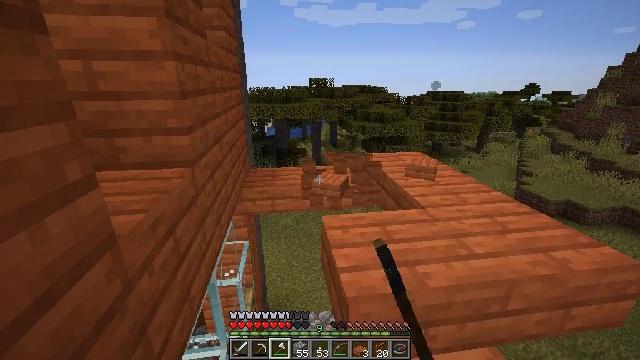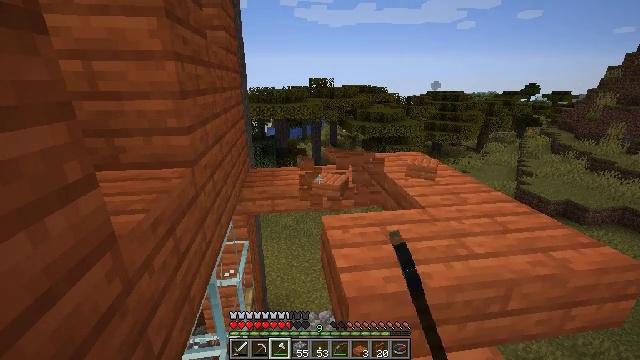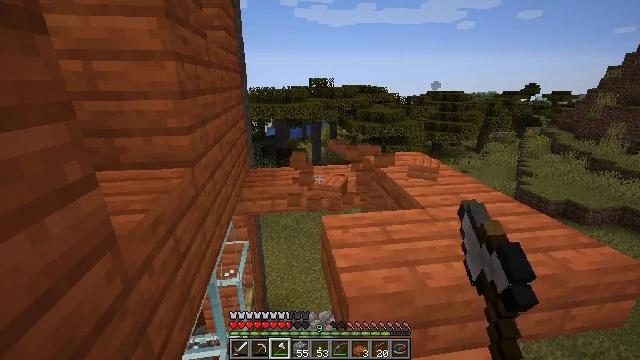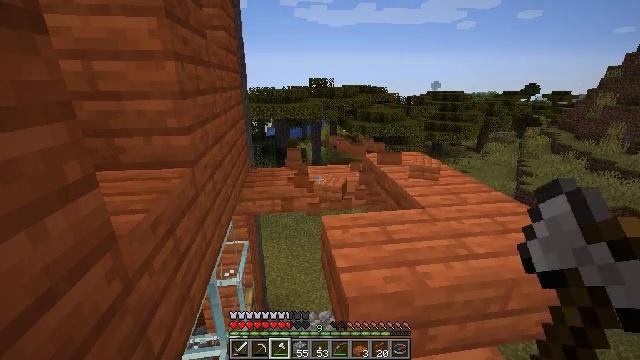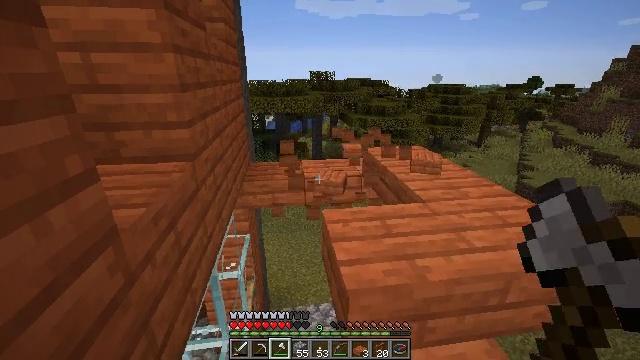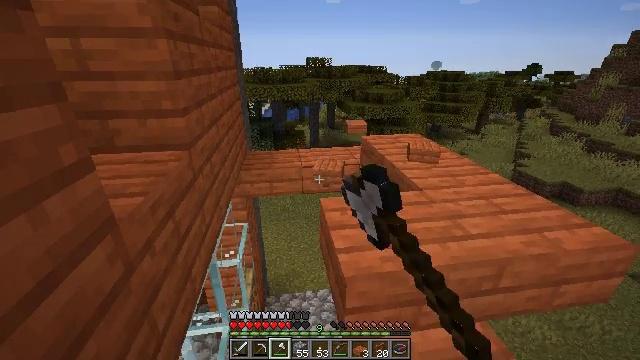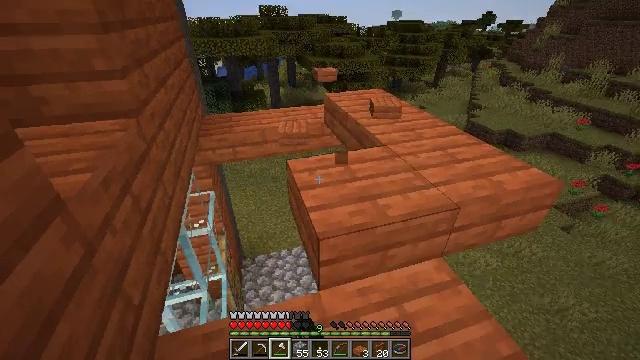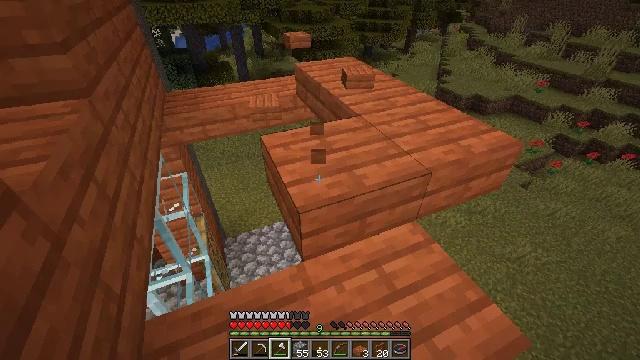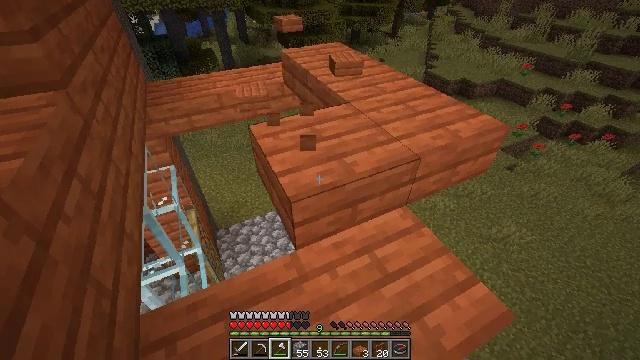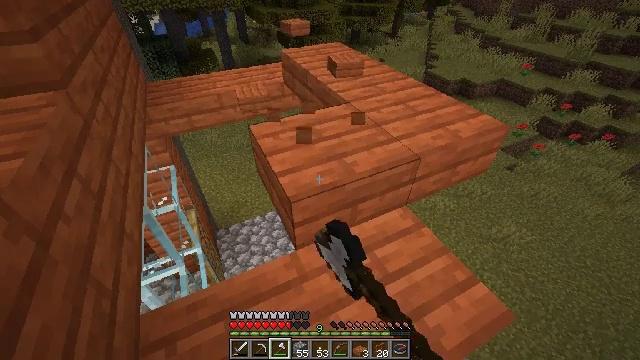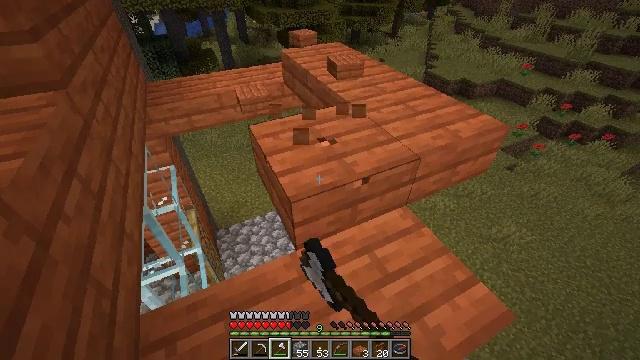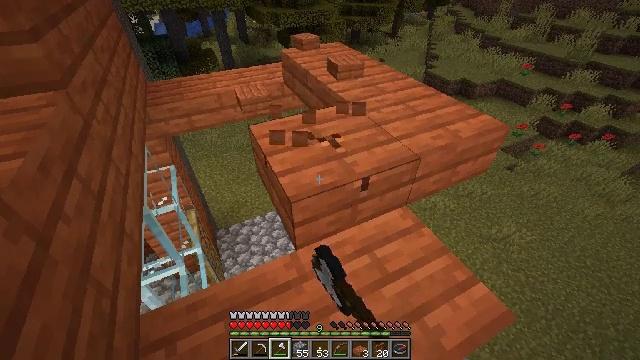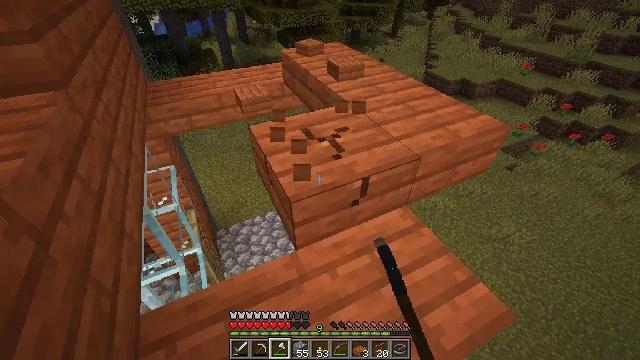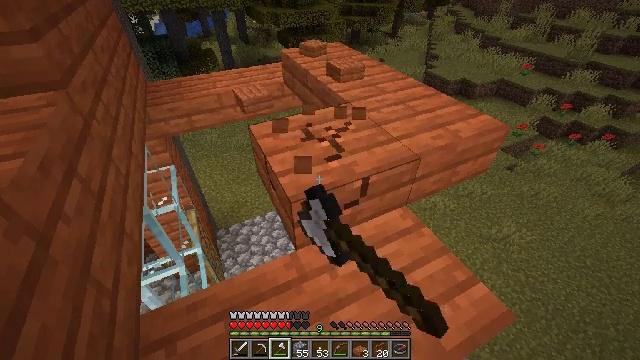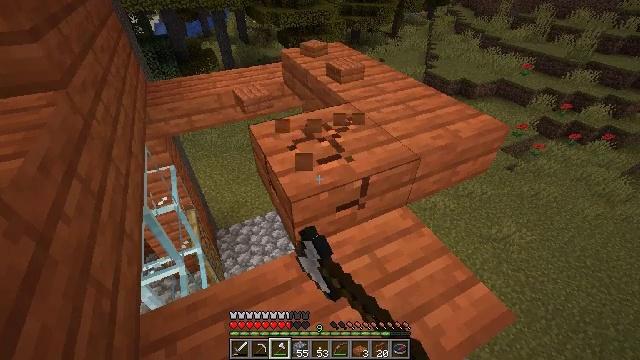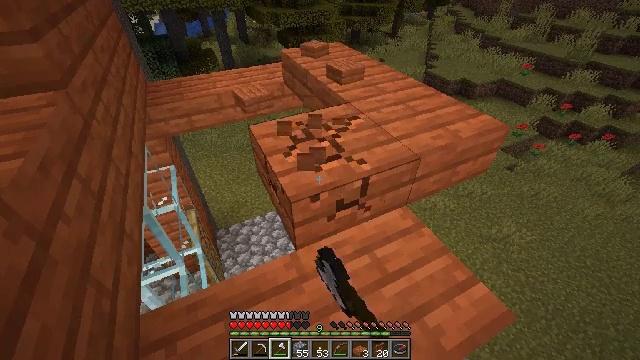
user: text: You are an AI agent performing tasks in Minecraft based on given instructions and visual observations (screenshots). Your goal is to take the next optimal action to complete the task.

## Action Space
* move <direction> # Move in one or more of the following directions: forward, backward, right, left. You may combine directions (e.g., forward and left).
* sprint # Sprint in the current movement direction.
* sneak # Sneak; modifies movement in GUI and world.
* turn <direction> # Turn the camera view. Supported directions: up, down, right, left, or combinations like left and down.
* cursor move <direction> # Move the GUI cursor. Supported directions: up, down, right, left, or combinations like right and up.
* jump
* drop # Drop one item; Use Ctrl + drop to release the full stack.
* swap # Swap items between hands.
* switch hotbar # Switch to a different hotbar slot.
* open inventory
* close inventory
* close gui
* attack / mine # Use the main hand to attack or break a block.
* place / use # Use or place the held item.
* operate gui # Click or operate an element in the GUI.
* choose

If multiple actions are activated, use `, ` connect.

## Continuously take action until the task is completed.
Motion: motion action
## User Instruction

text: Gather the acacia slab.
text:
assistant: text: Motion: attack / mine
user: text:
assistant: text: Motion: attack / mine
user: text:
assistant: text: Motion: attack / mine
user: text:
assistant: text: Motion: turn down, attack / mine
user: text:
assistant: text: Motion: turn down, attack / mine
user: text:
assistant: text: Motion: turn right and down, attack / mine
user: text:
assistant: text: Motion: turn right and down, attack / mine
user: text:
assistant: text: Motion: turn right and down, attack / mine
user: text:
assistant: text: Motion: attack / mine
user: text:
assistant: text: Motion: attack / mine
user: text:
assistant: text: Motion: attack / mine
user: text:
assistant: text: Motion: attack / mine
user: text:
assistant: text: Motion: attack / mine
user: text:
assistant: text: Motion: attack / mine
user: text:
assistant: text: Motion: attack / mine
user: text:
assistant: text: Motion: attack / mine
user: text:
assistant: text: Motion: attack / mine
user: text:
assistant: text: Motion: attack / mine
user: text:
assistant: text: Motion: attack / mine
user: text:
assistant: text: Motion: attack / mine
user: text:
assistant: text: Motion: turn right and up, attack / mine
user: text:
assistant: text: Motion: turn right and up, attack / mine
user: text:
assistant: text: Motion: turn right and up, attack / mine
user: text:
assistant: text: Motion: attack / mine
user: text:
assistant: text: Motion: attack / mine
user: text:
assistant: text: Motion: attack / mine
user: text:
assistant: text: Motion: attack / mine
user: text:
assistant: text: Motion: attack / mine
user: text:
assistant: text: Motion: attack / mine
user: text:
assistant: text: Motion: attack / mine